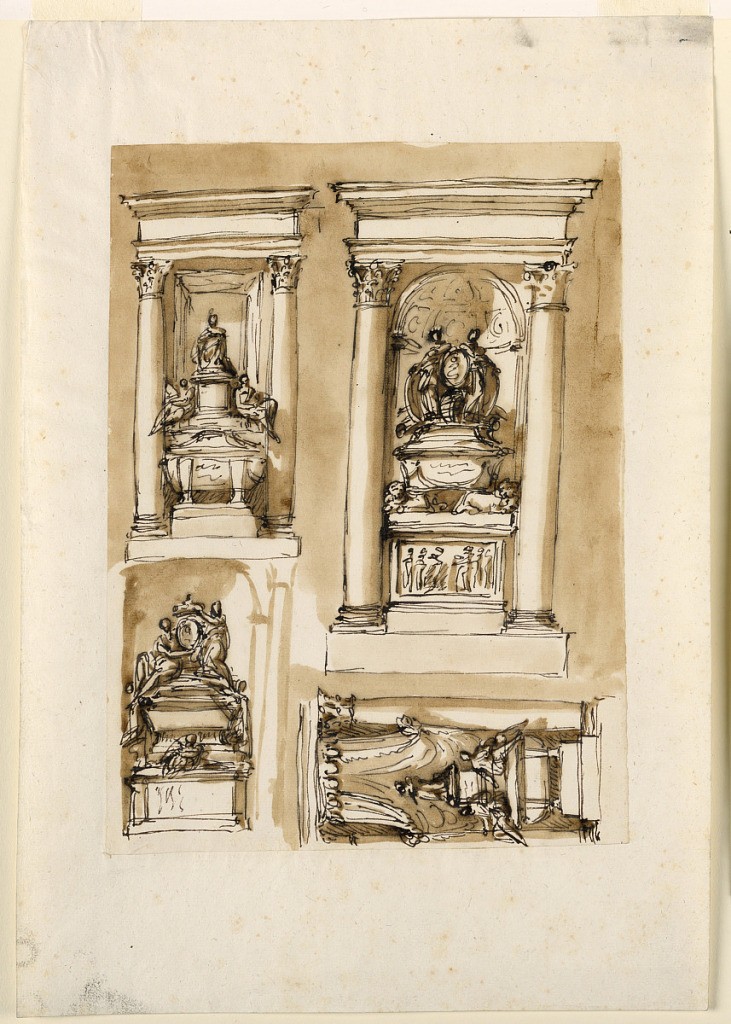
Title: Monument of King Louis XVI of France
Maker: Giuseppe Barberi, Italian, 1746–1809
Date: ca. 1795
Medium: Pen and brown ink, brush and brown wash on lined off-white laid paper
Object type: Drawing
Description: Left row, above: the setting is as in 1938-88-1292 right. The sarcophagus is supported upon a base by two supports; it has the shape of a tub, and a pediment. Behind it is the straight wall, supporting above it a pedestal with the kneeling figure, and two female allegories sitting beside. Below: the right framing of the niche is indicated. Below is a pedestal with figures at he front and a putto sitting upon its upper edge. Upon it stands the sarcophagus covered partly by a cloth. Above is a sitting female allegory with the oval medallion, and a kneeling one supporting the crown above it (a variation of 1938-88-1296 with the executed entablature. Below is a pedestal with a relief at the front. The tub-like sarcophagus is supported by two crouching lions. Upon its cover stand two female allegories, leaning upon an oval medallion, which stands upon a trophy of arms, and supporting with their outside hands shields. Below, horizontally, the setting with the canopy is a variation of 1938-88-1292 left, the monument of left row above, with the elimination of the zone of the pediment. Only the right column is drawn, the entablature sketched.